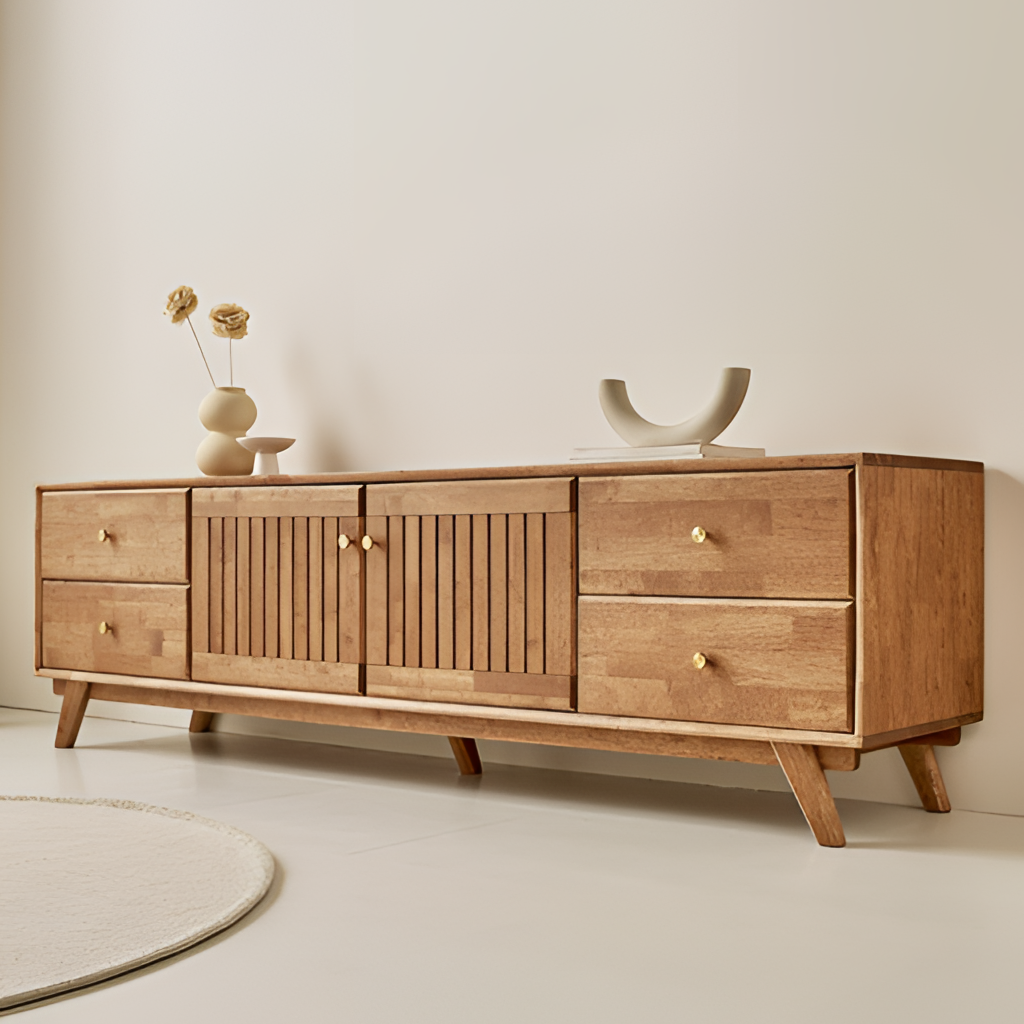
living room, wood sideboard, beige tile flooring, with large square pattern, minimalist, beige paint wallpaper, with solid pattern